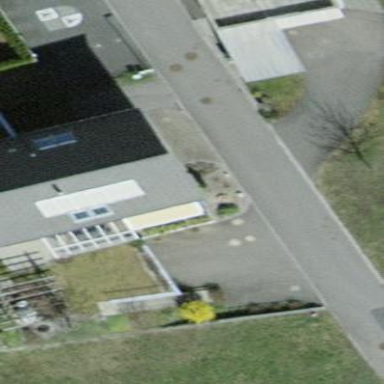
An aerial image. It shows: Detached building.